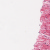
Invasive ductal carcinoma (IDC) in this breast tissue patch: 0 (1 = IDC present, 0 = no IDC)